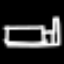
Label: bed